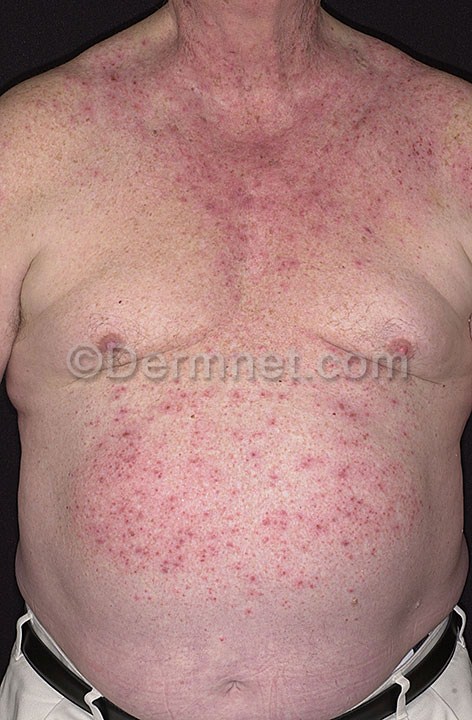
Disease: Eczema Photos